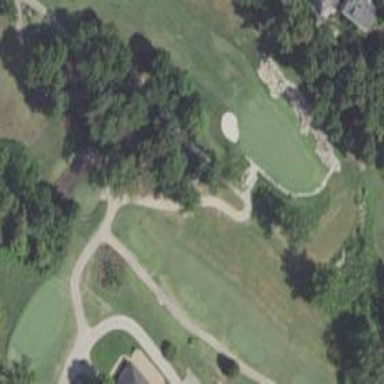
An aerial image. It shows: Path for both roads and golfers.